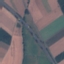
Label: Highway